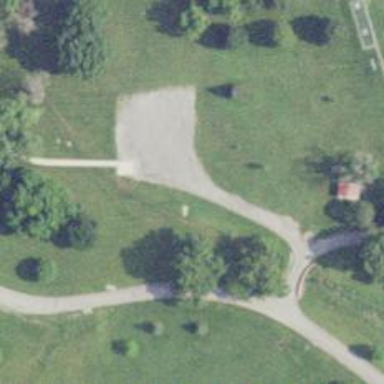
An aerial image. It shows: Disc golf course.